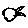
Label: fish